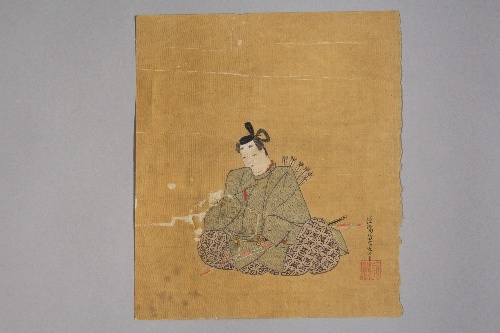
Artist: Kano Shōun
Artist bio: 1637–1702
Date: 17th century
Object type: Painting
Classification: Paintings
Medium: Unmounted shikisi leaf; ink and color on silk
Culture: Japan
Period: Edo period (1615–1868)
Dimensions: 7 1/4 × 6 1/2 in. (18.4 × 16.5 cm)
Department: Asian Art
Credit line: Gift of Estate of Samuel Isham, 1914
Accession year: 1914
Repository: Metropolitan Museum of Art, New York, NY
Tags: Men|Poets